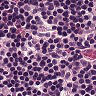
Metastatic tissue present: no